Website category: sports
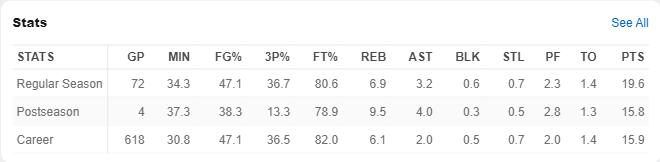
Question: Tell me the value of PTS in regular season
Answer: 19.6

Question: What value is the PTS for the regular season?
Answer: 19.6